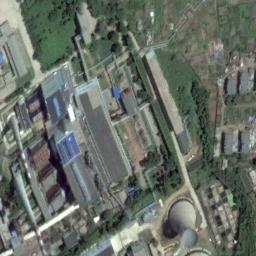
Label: thermal_power_station